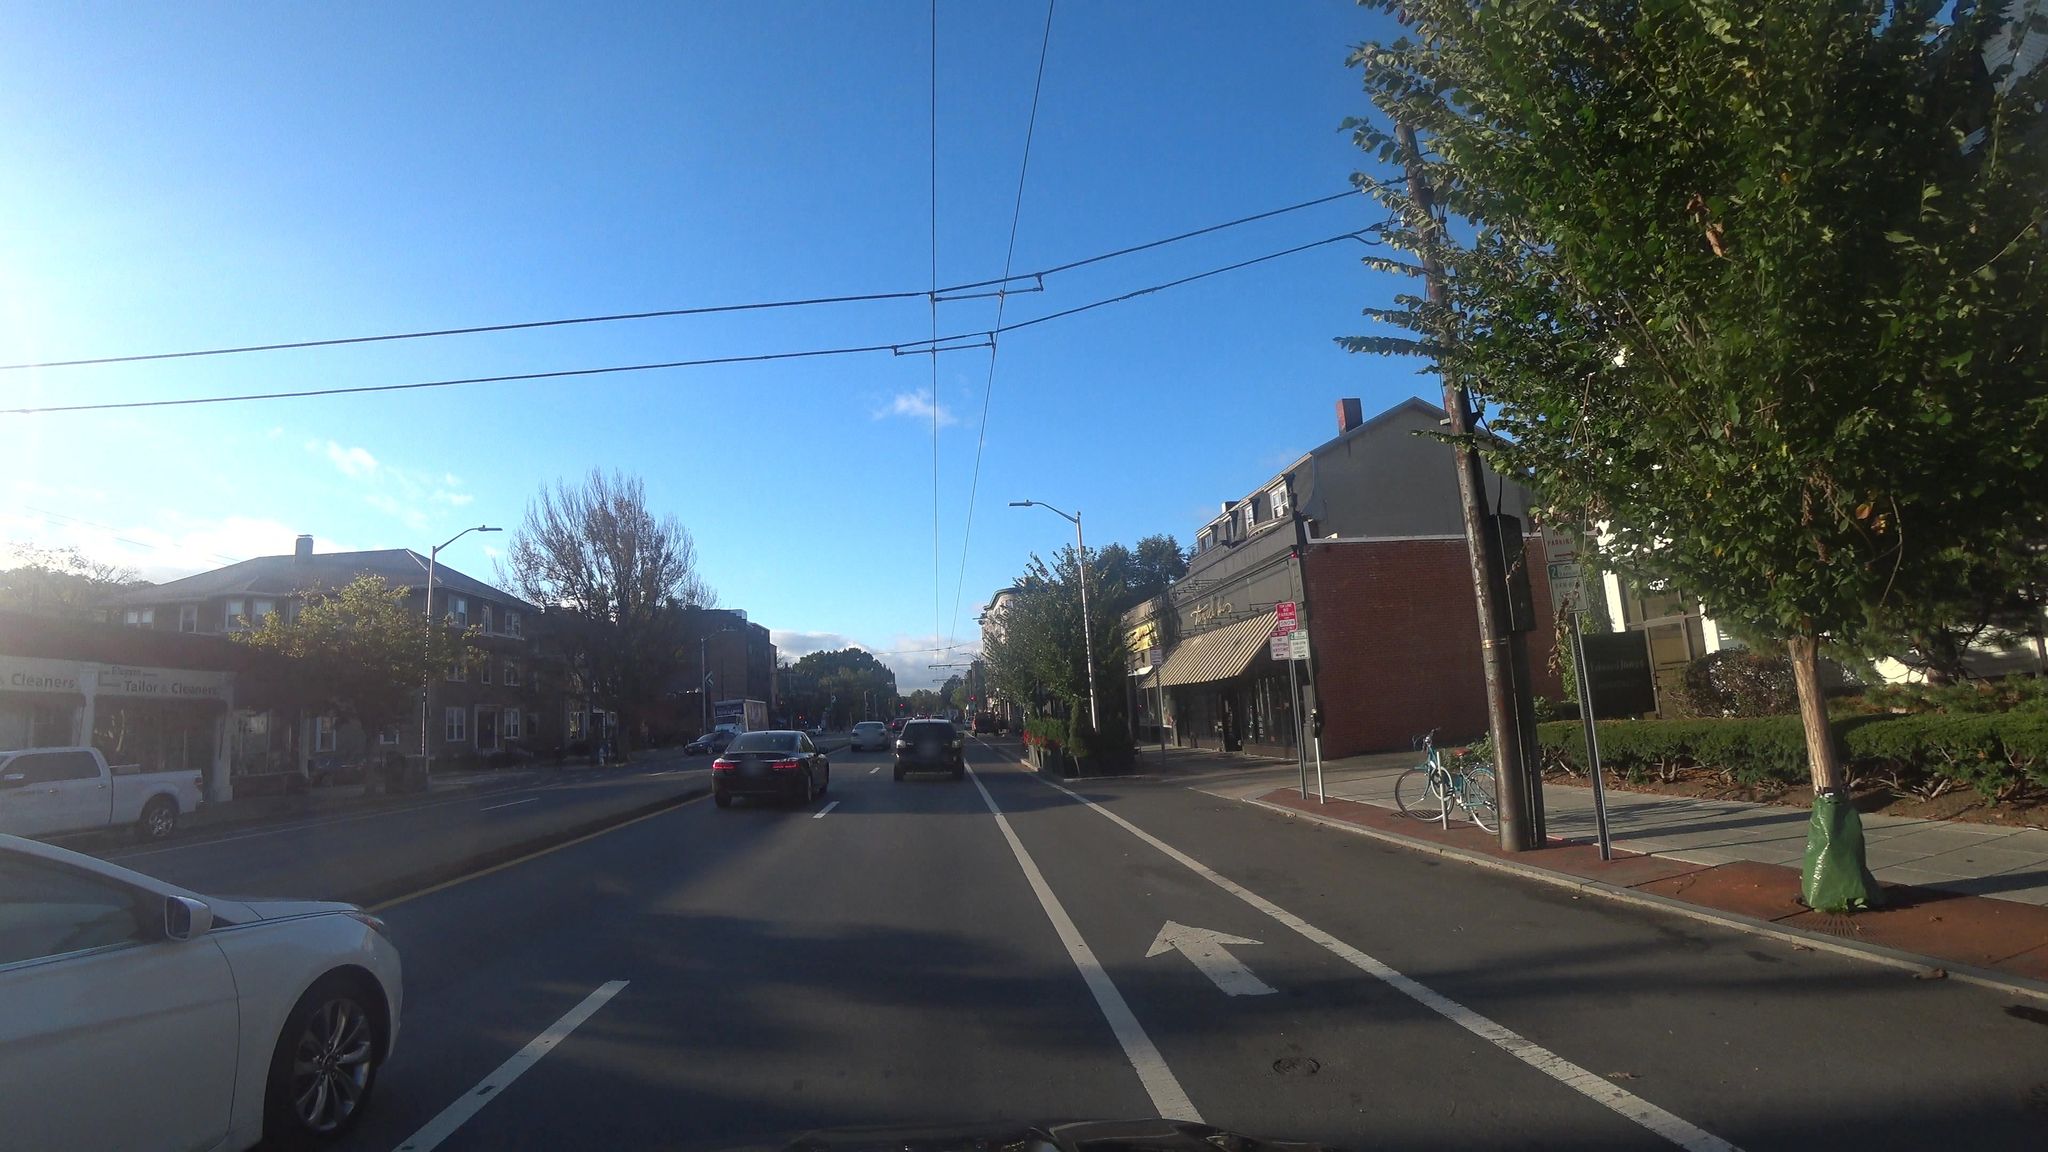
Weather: clear
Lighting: day
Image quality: good
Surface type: driving surface
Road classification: primary
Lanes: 2
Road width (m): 26.8
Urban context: urban centre
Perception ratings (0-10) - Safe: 2.99, Lively: 9.14, Beautiful: 6.5, Boring: 1.73, Depressing: 1.52, Wealthy: 4.53